Question:
Hi guys!
I have been stuck on this problem for 3 days now. The reason why I have been stuck for so long is that I have been trying to fix the problem but not succeeded.. :(
So I'm trying to set up the environment for developing apps for Android and I have got this far (See image ). After I have downloaded the Android SDK and installed it, installed the ADT plugin for Eclipse and downloaded the latest SDK tools and platforms using the SDK Manager in Eclipse I still get this problem.. I have also tried to download a different version of Eclipse and tried to do all this steps 10 times or more but still get the same problem..
I am following this tutorial <URL>
So I have done every they say but still I get this problem.
I have deleted the workspace folder and tried to use a different folder still same problem occurs.
P.S I have tried to go to "Android Tools->Fix project properties" with right-click but still nothing..
So please if you know how to fix this problem, help me :( and i have looked at all the stackoverflow posts about this but have not solved the problem :(
Thanks!!
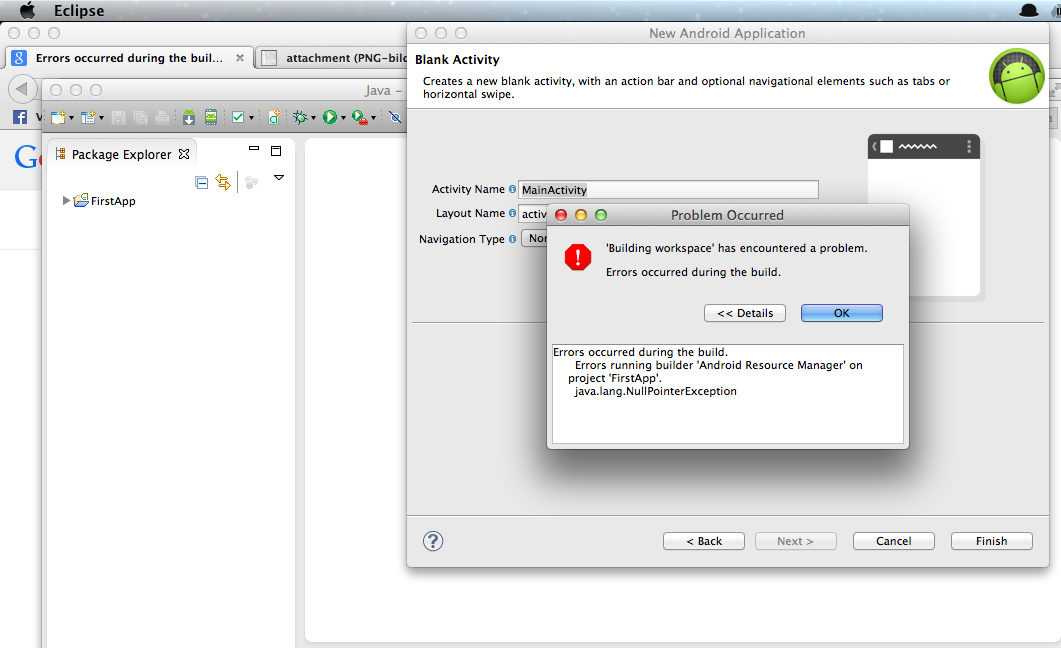
Answer: Solved the problem by NOT using eclipse!! Instead I installed Android SDK on NetBeans! and it works fine :)